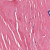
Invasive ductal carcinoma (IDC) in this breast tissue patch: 1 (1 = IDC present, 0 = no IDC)